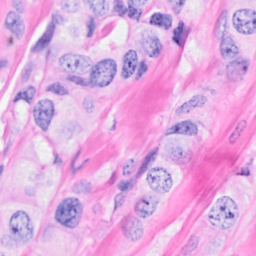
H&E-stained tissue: Breast